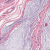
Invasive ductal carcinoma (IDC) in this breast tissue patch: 0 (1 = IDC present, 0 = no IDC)